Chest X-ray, AP view. Patient: 44 years old, sex F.
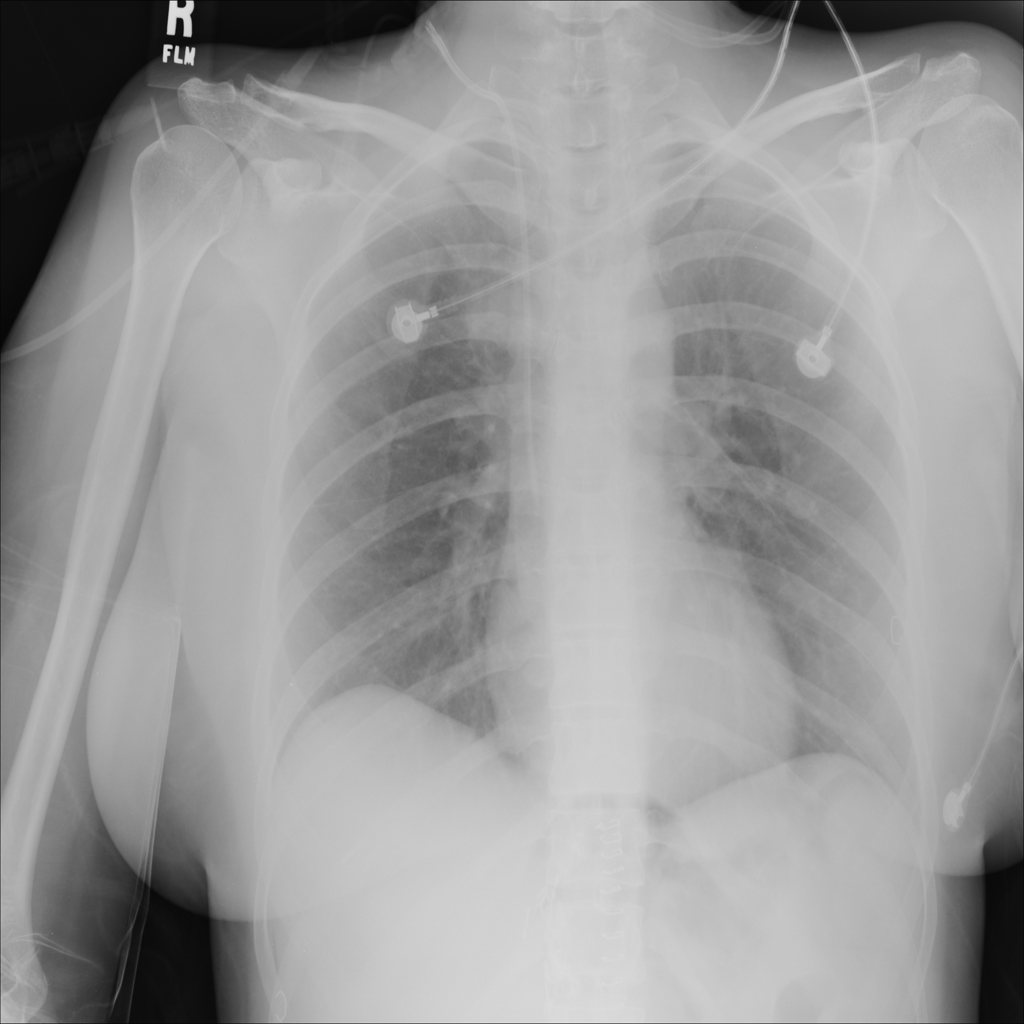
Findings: No Finding